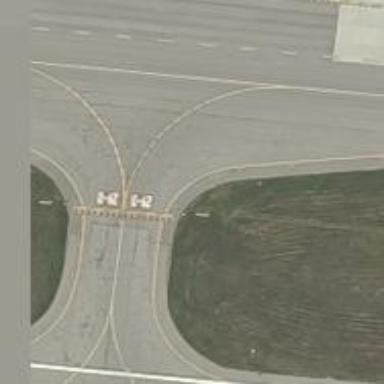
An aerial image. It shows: Image of taxiway at airport.